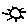
Label: sun